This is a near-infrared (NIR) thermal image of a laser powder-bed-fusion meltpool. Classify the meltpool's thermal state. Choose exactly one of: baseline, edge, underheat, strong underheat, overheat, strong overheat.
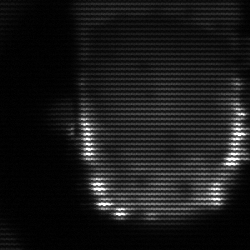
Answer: baseline